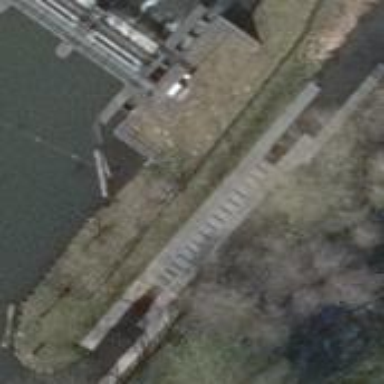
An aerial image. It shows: Slipway on leisure land.